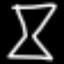
Label: hourglass